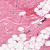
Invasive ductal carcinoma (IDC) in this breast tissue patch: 0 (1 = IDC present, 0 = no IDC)